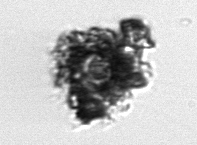
Label: Thalassiosira_TAG_external_detritus